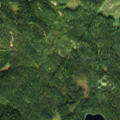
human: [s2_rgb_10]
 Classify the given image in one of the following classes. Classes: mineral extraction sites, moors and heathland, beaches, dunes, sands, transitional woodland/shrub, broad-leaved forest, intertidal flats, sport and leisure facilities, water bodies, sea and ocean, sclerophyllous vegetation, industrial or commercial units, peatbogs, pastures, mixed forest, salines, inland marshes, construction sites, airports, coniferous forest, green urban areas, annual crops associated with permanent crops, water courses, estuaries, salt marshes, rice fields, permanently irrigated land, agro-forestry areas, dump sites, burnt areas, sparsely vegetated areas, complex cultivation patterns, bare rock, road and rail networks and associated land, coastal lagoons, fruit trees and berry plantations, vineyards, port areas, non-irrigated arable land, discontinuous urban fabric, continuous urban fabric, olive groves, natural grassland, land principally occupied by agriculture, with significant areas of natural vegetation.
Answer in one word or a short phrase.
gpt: coniferous forest, mixed forest